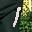
Label: 1